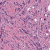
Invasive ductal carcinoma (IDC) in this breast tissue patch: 1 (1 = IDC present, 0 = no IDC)